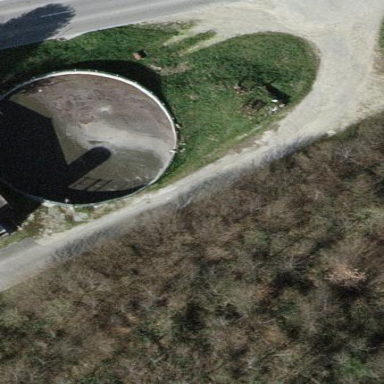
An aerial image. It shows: Storage tank which is man-made.